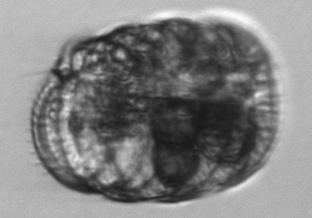
Label: Polykrikos